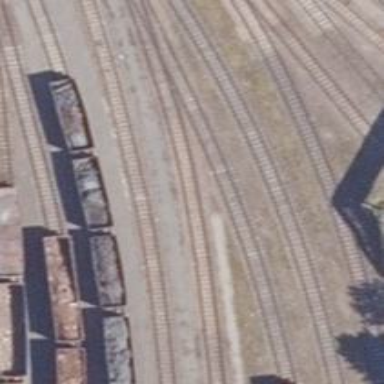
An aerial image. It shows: Railway spur service.